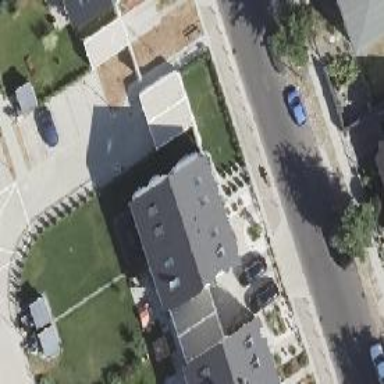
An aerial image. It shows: Semidetached house.